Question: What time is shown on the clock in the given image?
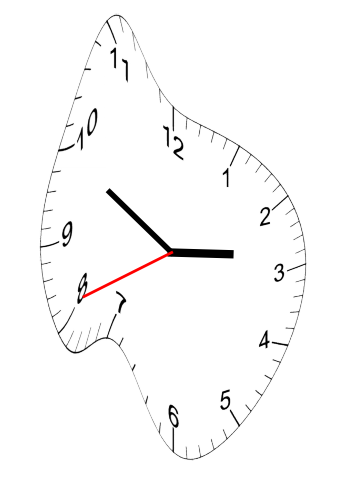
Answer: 02:49:41